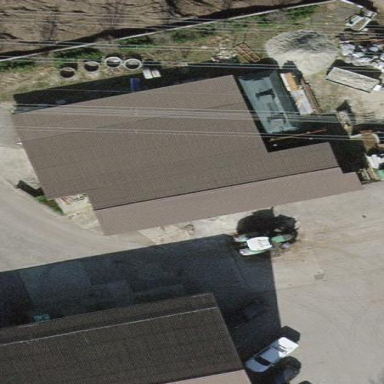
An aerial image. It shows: View of roof of building.